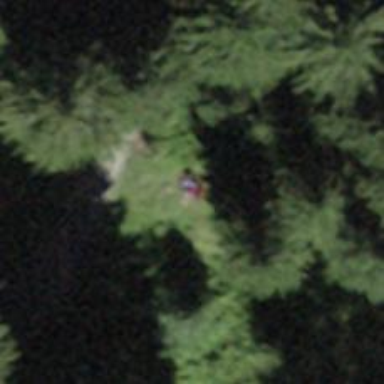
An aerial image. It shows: Red bench.